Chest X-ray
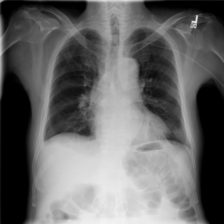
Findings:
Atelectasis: negative
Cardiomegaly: negative
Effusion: positive
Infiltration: negative
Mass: negative
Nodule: negative
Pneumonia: negative
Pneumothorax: negative
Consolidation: negative
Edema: negative
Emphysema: negative
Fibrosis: negative
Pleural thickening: negative
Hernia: negative